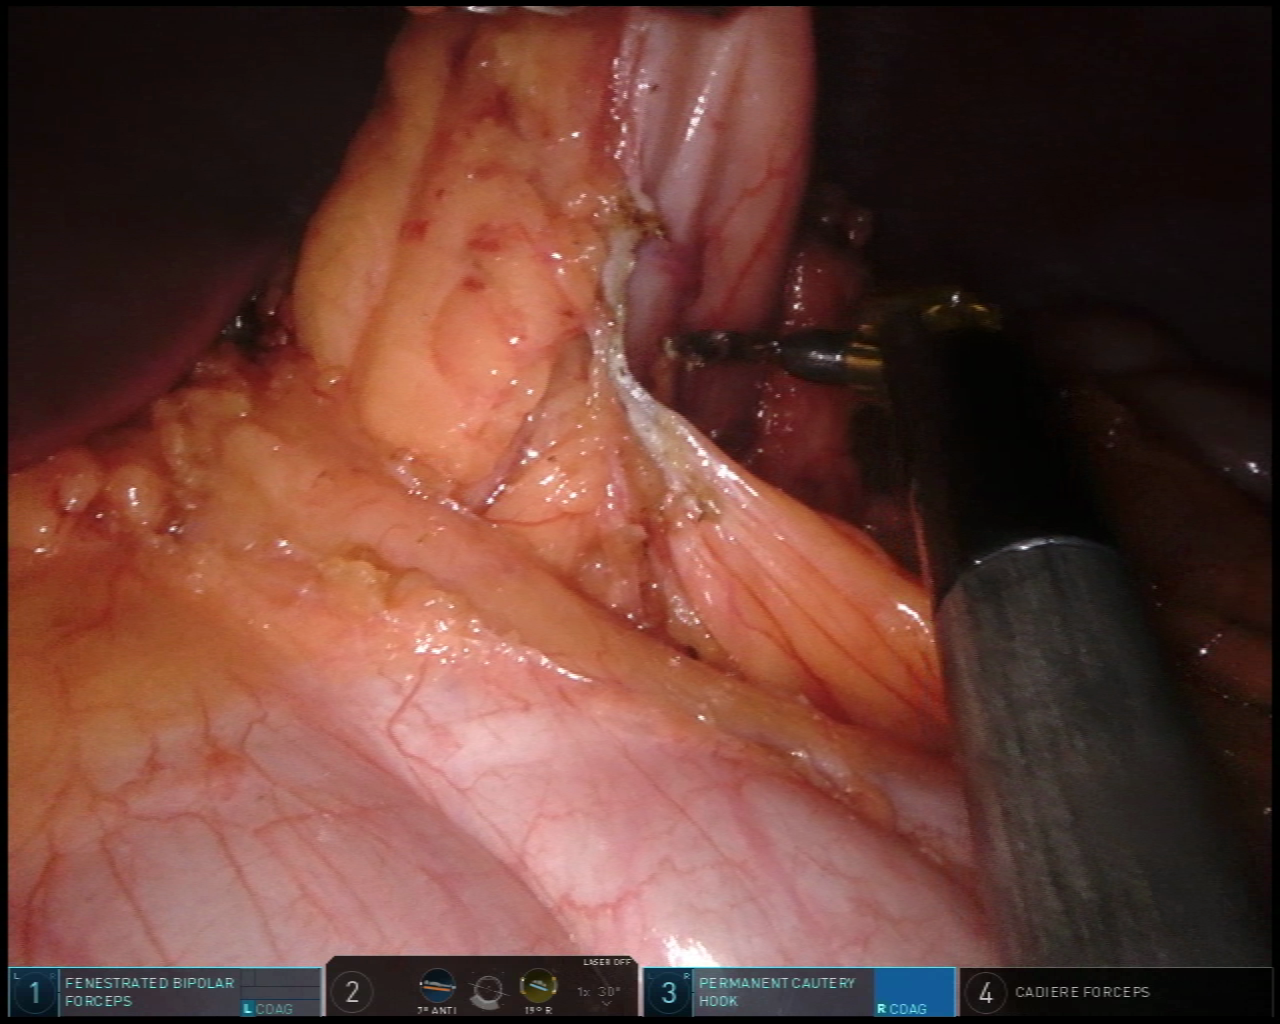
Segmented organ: liver
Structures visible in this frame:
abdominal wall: yes
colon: yes
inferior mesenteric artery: no
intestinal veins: no
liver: yes
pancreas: no
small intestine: no
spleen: no
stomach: yes
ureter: no
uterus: no
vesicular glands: no